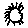
Label: sun